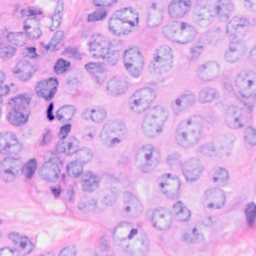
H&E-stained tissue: Breast